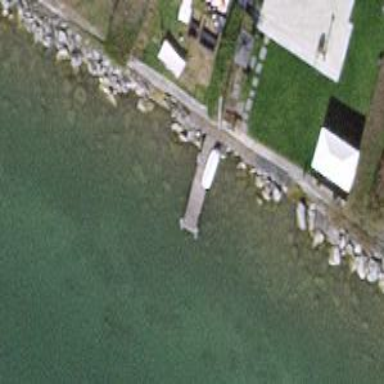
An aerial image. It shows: Man-made pier.